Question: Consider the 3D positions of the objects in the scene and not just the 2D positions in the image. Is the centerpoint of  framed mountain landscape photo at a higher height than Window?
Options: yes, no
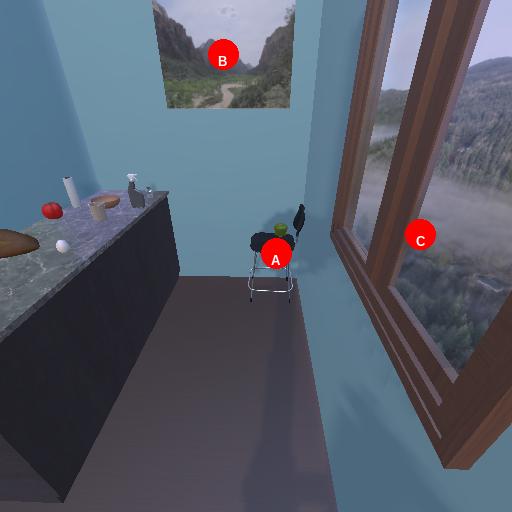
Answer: yes